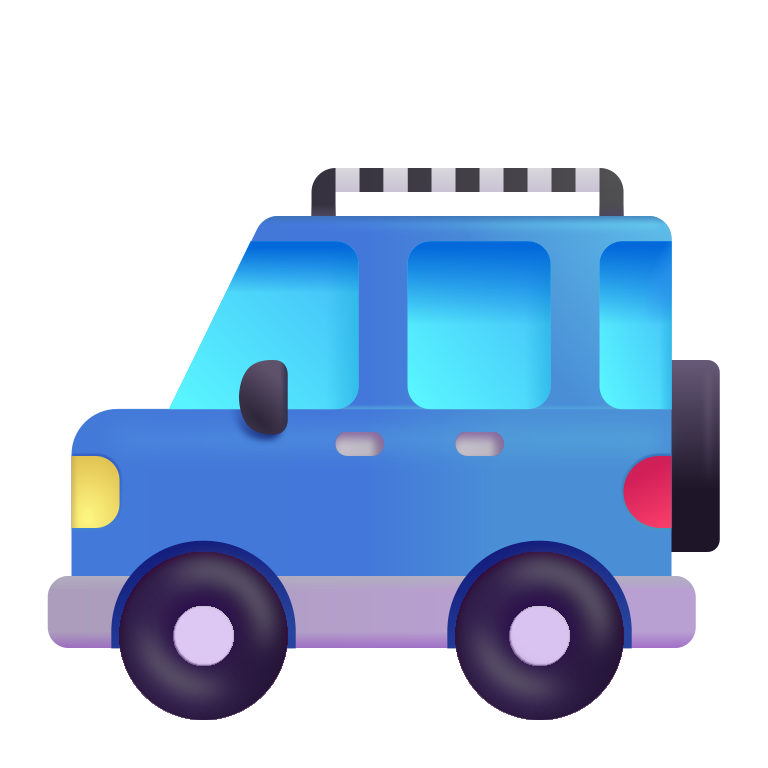
sport utility vehicle color